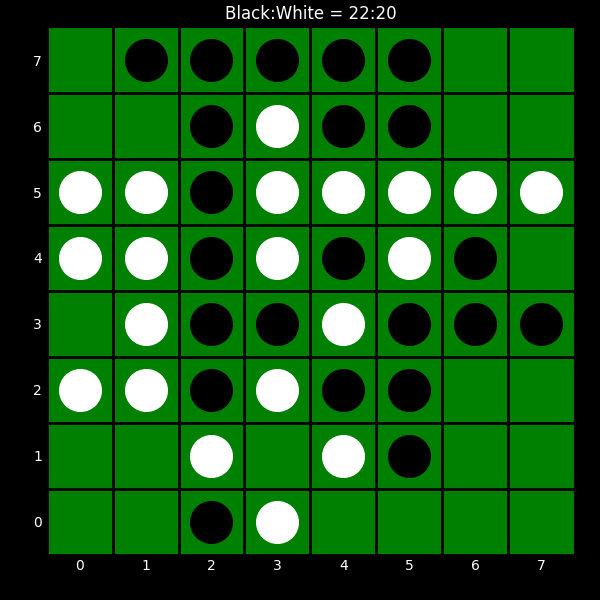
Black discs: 22
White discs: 20